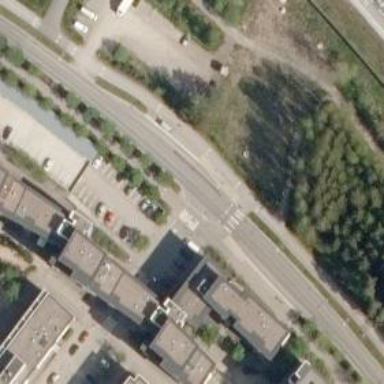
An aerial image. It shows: Crossing on asphalt cycleway.